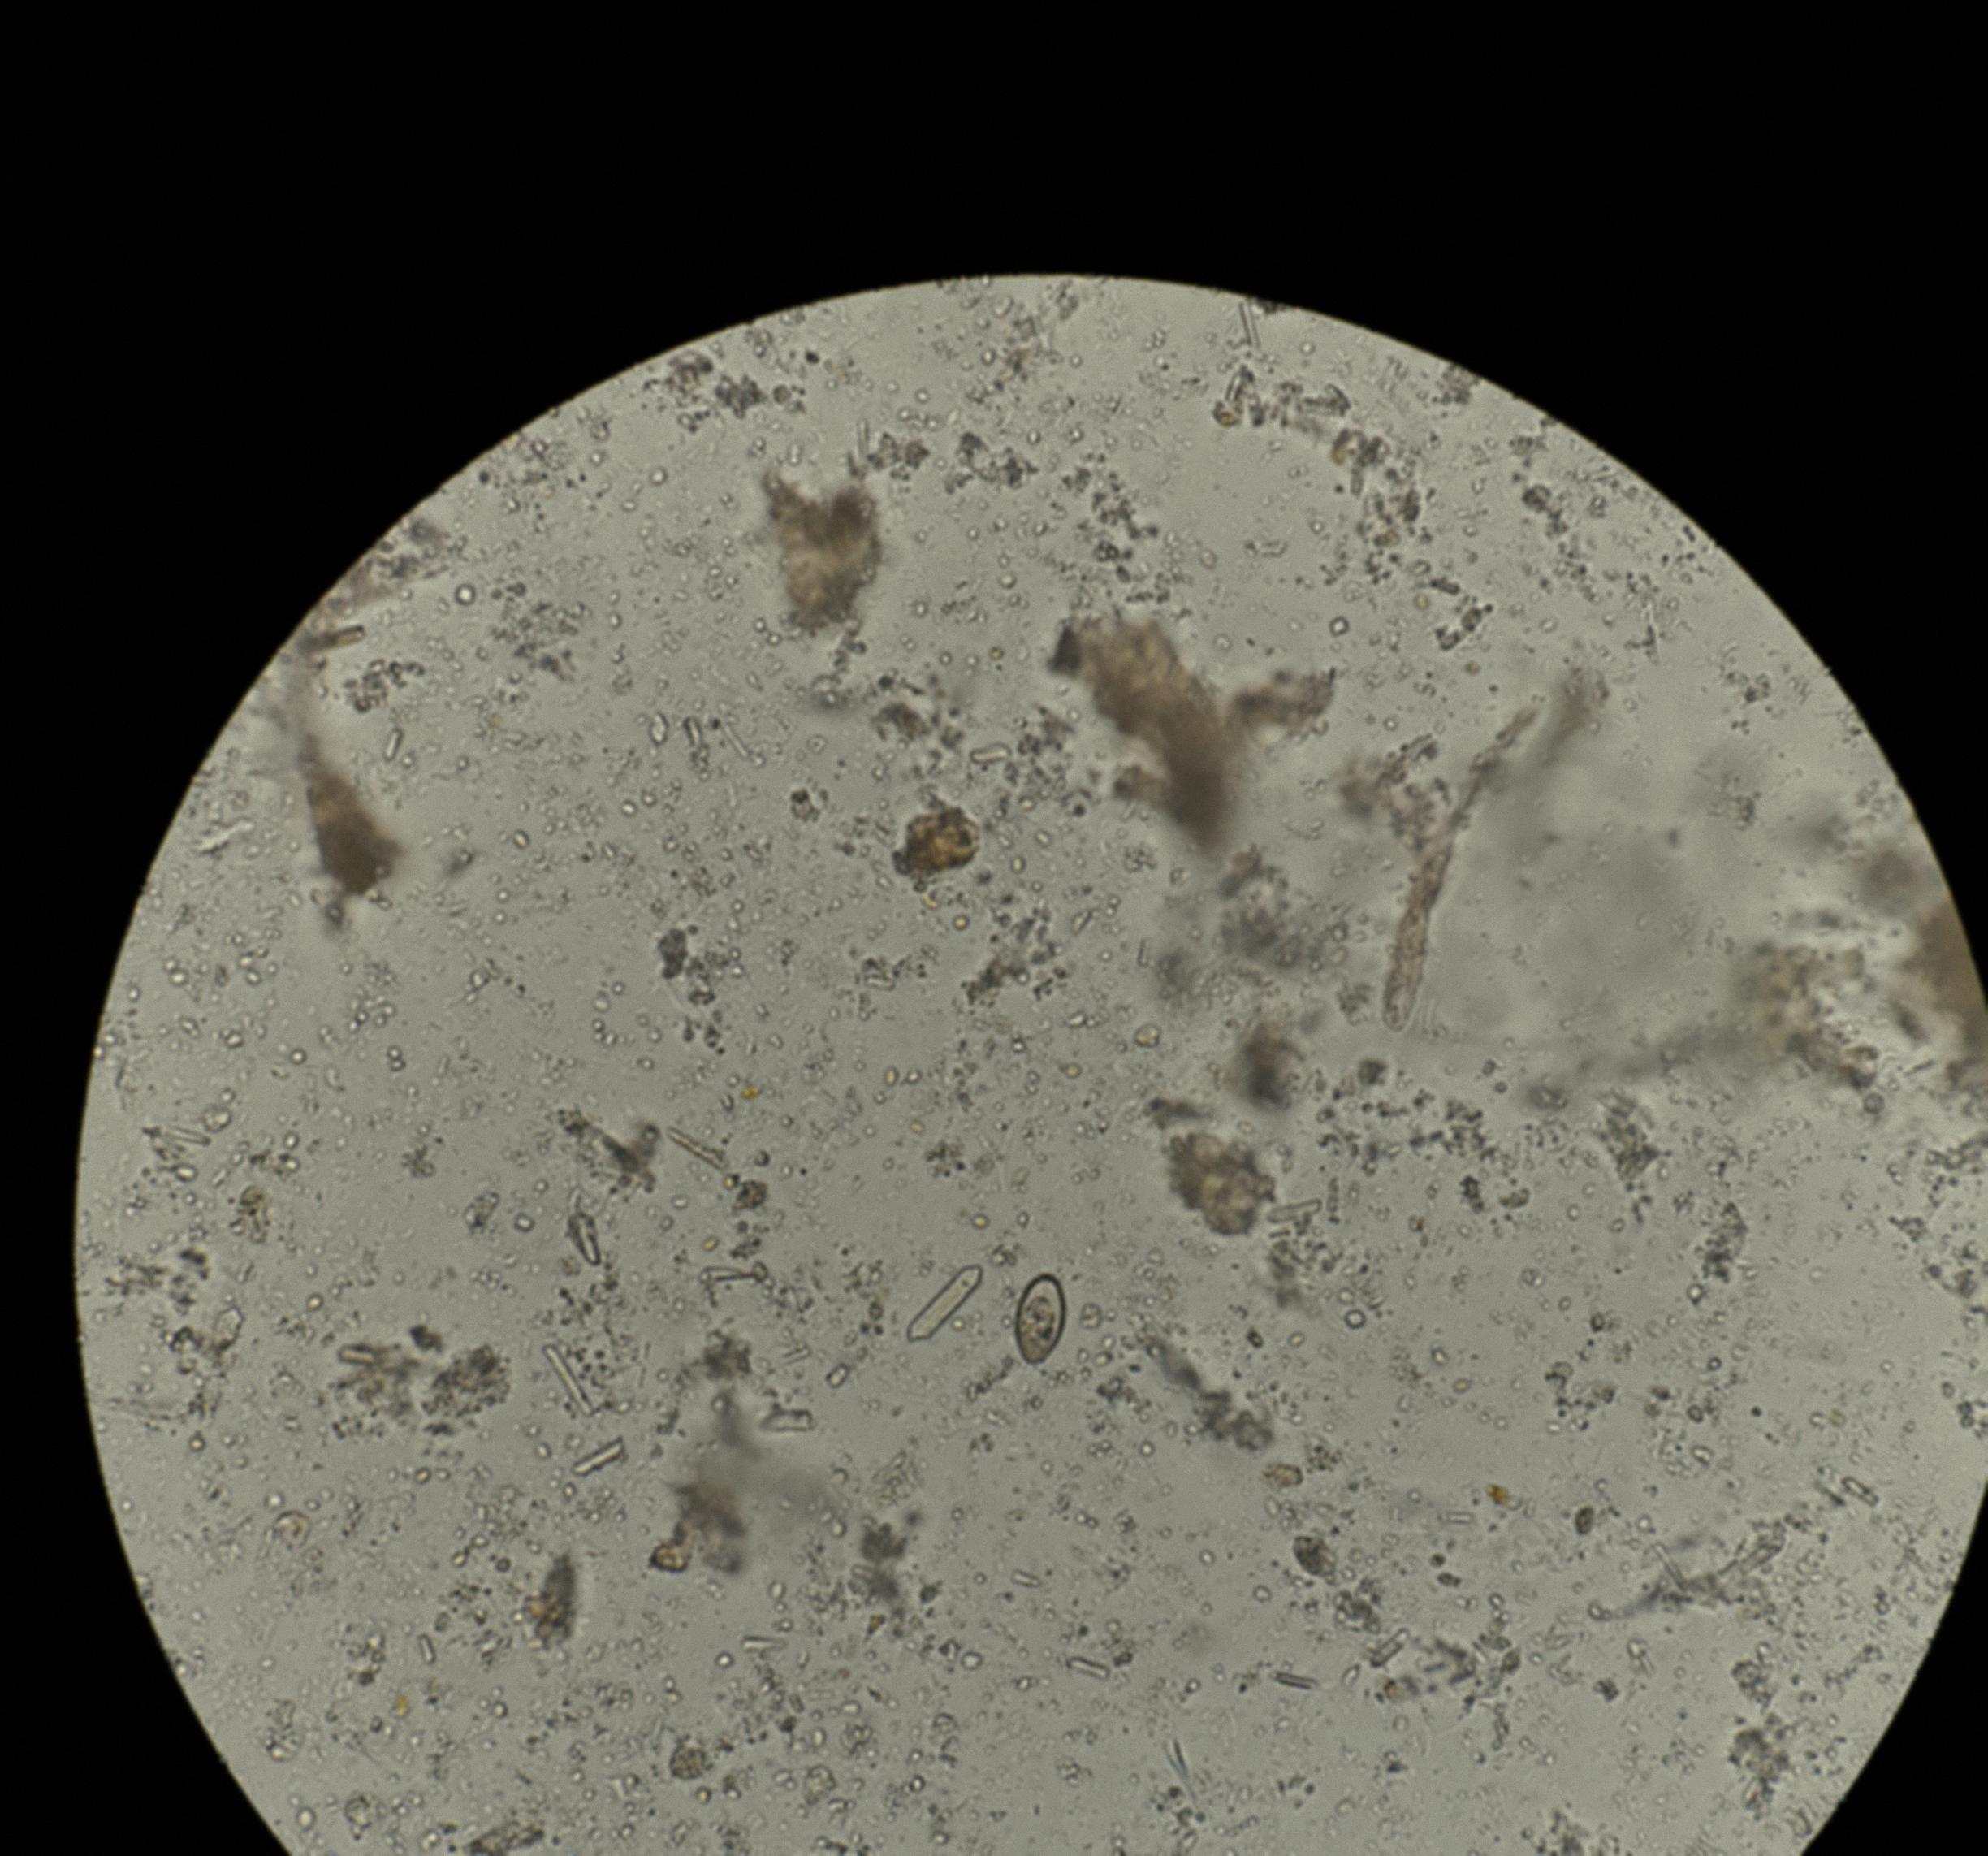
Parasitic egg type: Opisthorchis viverrine